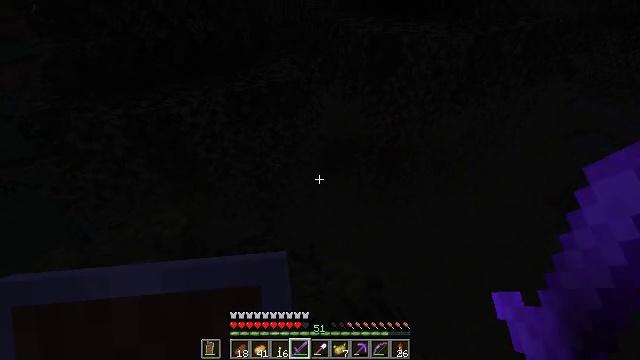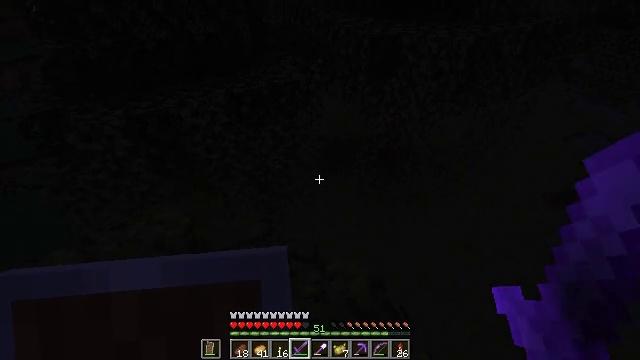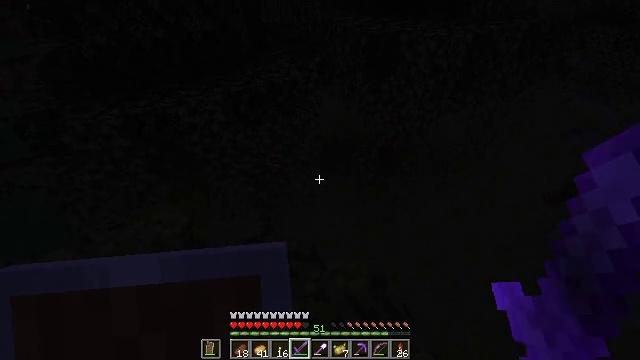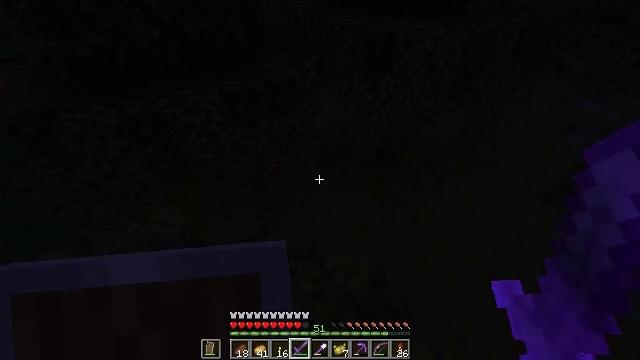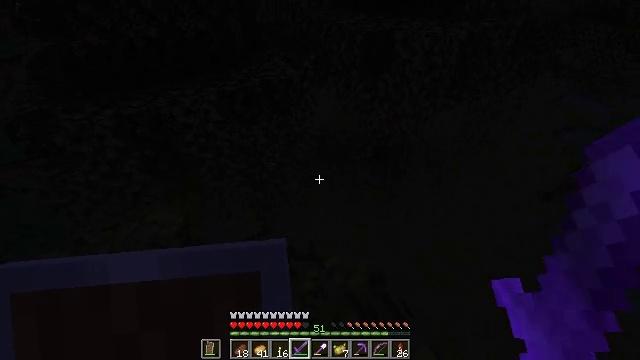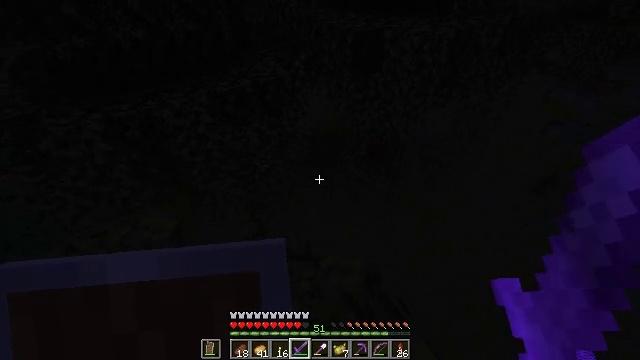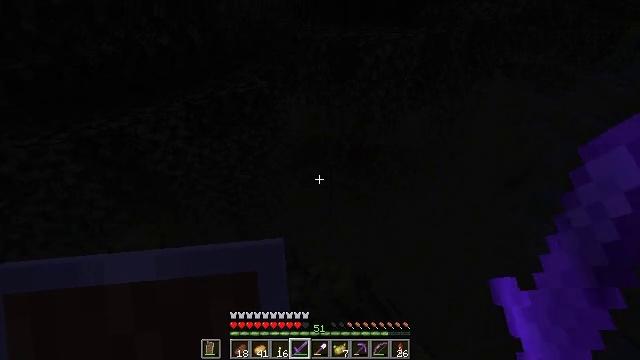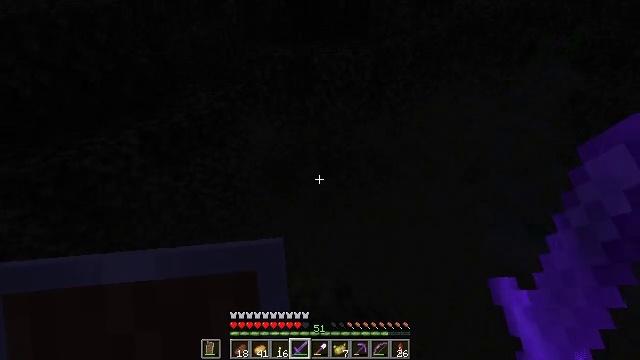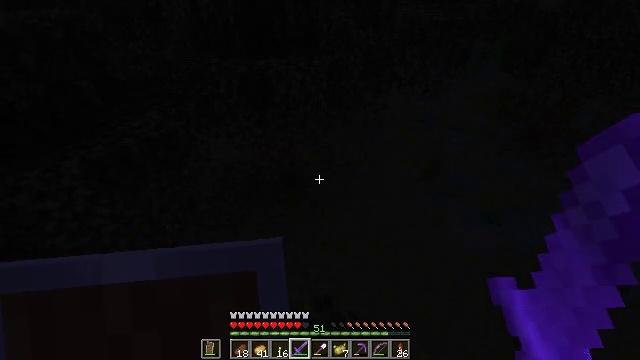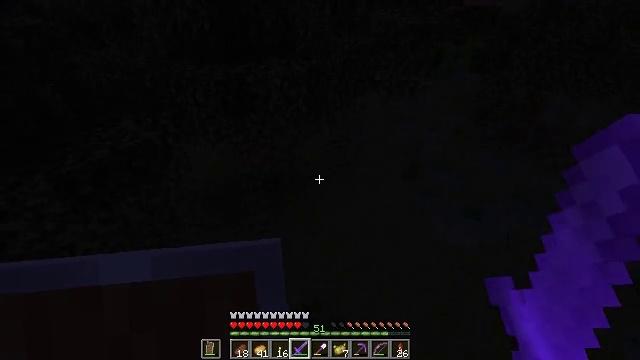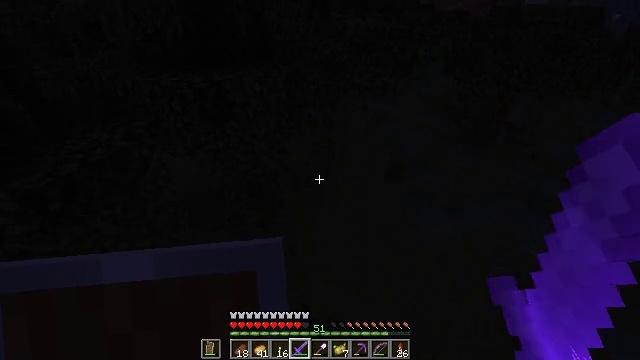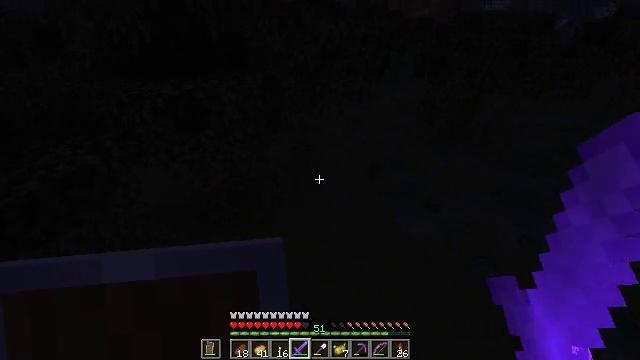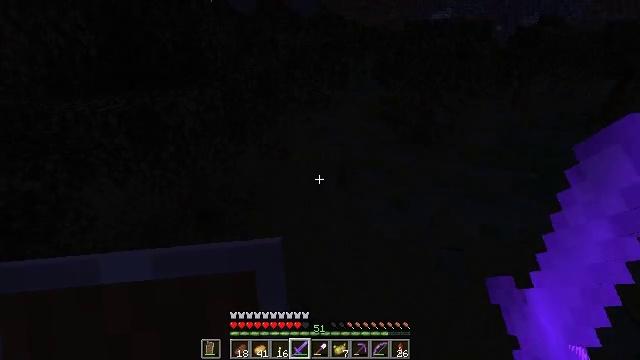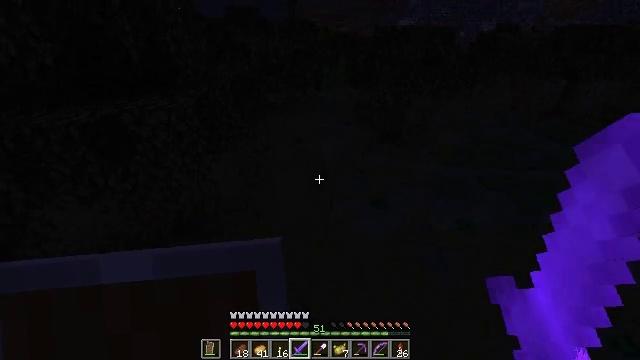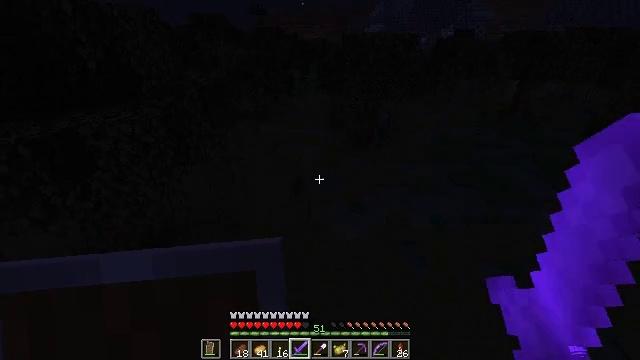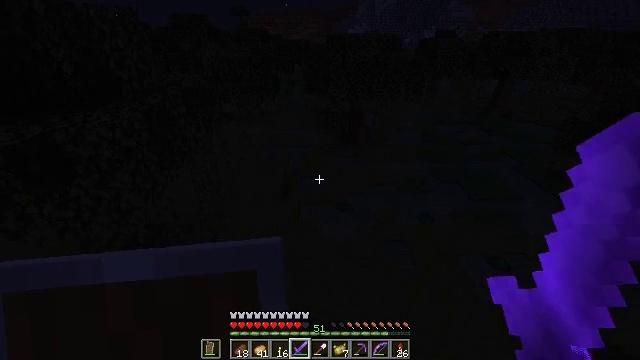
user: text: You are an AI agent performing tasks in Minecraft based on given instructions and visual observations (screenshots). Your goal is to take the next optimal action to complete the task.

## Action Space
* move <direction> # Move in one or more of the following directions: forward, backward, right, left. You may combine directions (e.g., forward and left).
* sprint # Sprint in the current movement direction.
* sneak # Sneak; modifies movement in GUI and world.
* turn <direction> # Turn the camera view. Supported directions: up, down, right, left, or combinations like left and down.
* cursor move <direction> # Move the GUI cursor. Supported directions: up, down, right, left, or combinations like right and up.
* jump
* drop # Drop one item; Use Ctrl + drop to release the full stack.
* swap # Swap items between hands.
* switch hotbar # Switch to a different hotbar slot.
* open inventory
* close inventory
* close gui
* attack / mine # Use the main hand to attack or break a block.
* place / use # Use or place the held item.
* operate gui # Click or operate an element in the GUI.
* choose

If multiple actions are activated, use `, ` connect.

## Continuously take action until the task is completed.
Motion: motion action
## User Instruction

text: Hunt a slime.
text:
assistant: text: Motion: no_op
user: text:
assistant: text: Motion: no_op
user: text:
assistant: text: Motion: no_op
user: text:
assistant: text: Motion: no_op
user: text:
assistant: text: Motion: turn right
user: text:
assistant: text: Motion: turn right and up
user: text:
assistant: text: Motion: turn right and up
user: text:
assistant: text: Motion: turn right and up
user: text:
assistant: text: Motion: turn right
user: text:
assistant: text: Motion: turn right
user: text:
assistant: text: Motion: turn right and up
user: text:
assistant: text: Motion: turn right and up
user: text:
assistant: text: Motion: turn right and up
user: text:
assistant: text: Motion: turn right and up
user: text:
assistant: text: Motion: turn right
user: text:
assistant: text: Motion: no_op
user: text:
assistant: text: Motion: no_op
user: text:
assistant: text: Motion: no_op
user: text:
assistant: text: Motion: no_op
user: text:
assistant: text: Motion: no_op
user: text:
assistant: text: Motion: no_op
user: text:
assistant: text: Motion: no_op
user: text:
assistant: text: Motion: no_op
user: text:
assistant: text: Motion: no_op
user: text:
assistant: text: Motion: no_op
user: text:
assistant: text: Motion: no_op
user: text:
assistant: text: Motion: no_op
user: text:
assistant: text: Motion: no_op
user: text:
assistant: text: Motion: no_op
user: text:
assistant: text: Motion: turn right